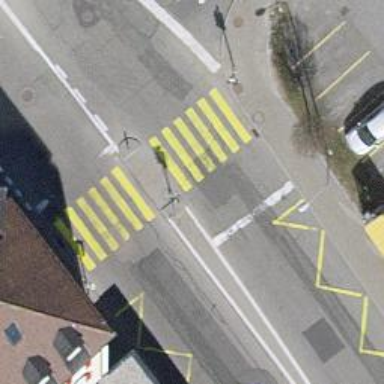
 identified as zebra crossing. It includes island."